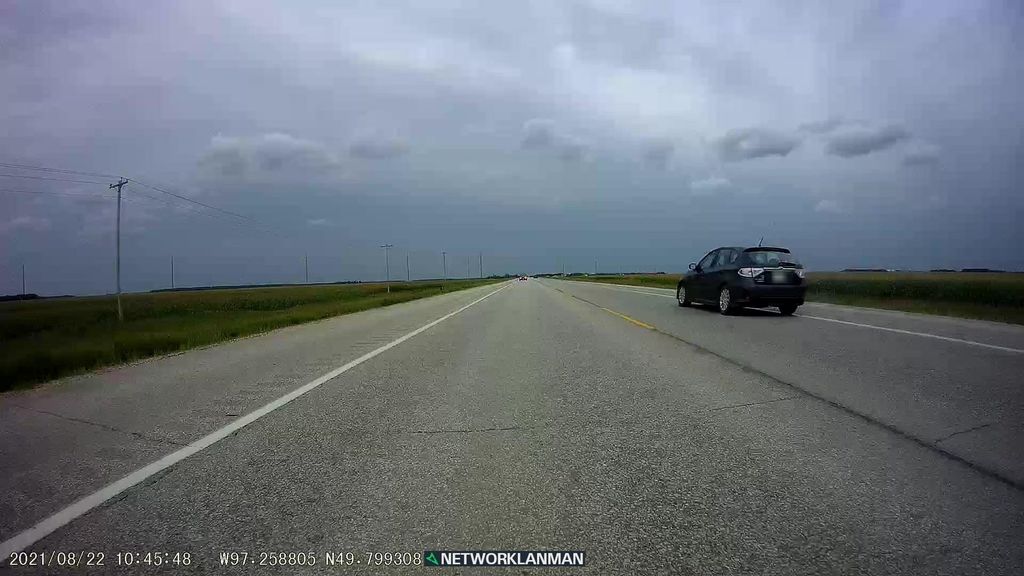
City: winnipeg